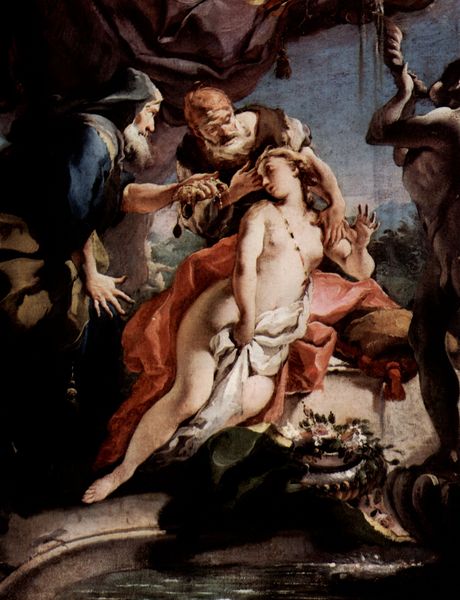
Titel: Susanna und die beiden Alten
Künstler: Giovanni Battista Tiepolo
Standort: Hartford (Connecticut)
Institution: Wadsworth Atheneum
Schlagwörter: akt, blau, dunkel, fuß, gemälde, hand, himmel, körper, mann, nackt, schatten, umhang, vogel, wasser, weiß, baden, grün, landschaft, menschen, mädchen, abend, ausschnitt, blumen, braun, busen, finger, frau, hintergrund, licht, männer, orange, schmuck, schwarz, szene, blick, rot, tuch, bart, blond, jung, alte, angebot, barock, blicke, falten, inkarnat, schale, stein, tot, horn, hände, vorhang, horizont, kalt, gewässer, dunkelheit, gewand, pose, stoff, strick, tücher, gewänder, rosa, brunnen, bassin, skulptur, statue, vase, beine, brüste, füße, wellen, frauenakt, düster, haltung, warm, berge, kette, lila, violett, bank, rand, figuren, kissen, polster, detail, glatze, kordel, quaste, faltenwurf, plastik, scham, bad, nacktheit, greis, becken, krallen, hüfte, götter, manierismus, begierde, dramatisch, lust, mythos, venus, baldachin, muschel, gewebe, drama, blasen, mythen, wasserbecken, brunne, greise, waser, abwehr, lüstern, rot grün, susanna, tiepolo, mdchen, susanne, brunnenfigur, michel angelo, ausgeliefert, beckenrand, buen, gersicht, susanne im bade, bekcne